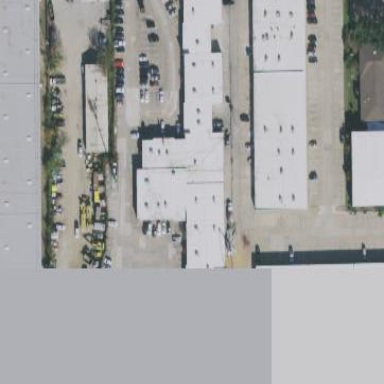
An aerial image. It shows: Warehouse.